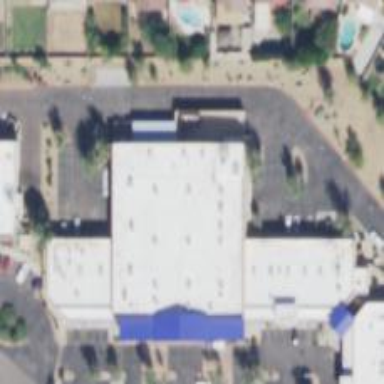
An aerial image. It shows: Building.